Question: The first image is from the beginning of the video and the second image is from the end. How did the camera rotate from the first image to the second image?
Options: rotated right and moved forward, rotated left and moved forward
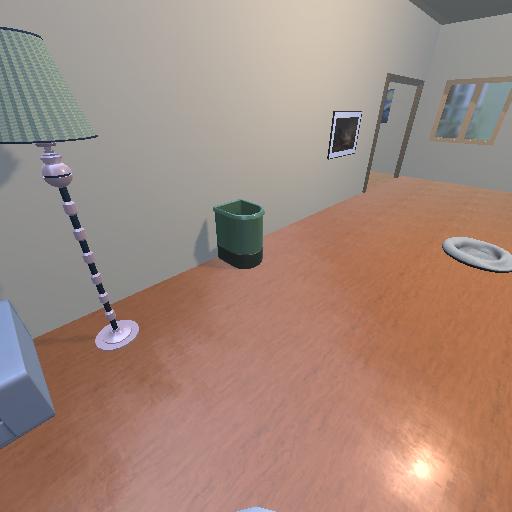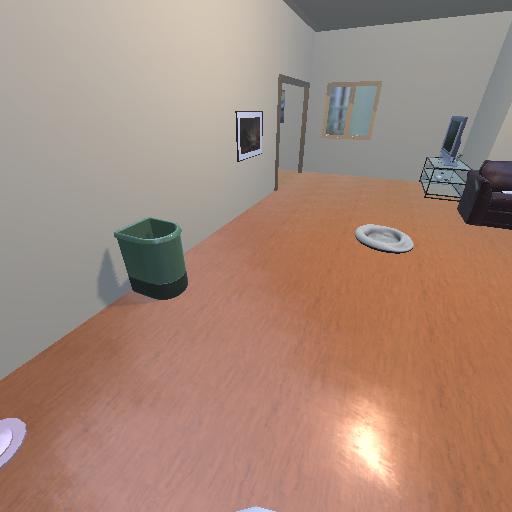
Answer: rotated right and moved forward